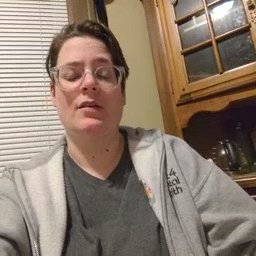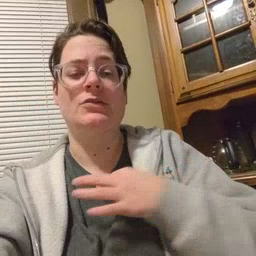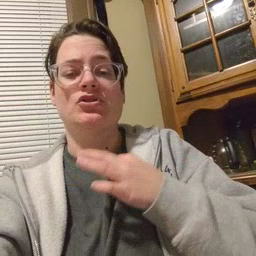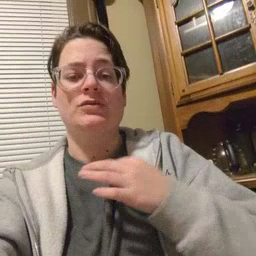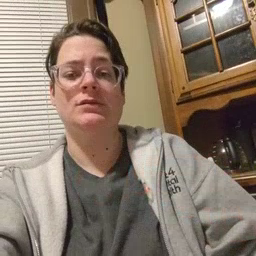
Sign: shirt